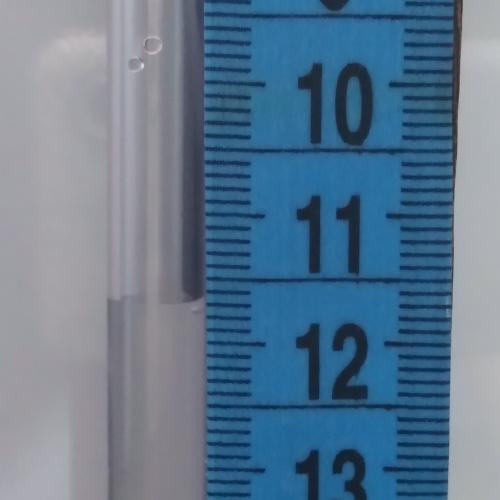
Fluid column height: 11.7 cm